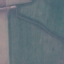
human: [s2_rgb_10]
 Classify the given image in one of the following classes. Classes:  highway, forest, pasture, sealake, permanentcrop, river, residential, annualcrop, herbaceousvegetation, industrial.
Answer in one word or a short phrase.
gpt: AnnualCrop